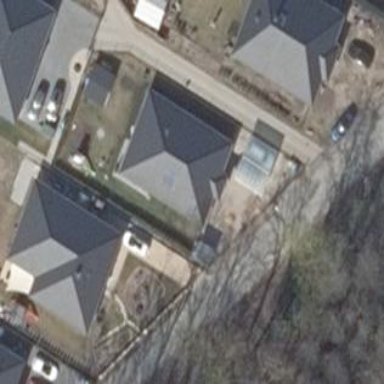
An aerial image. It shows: Simple and straightforward house.